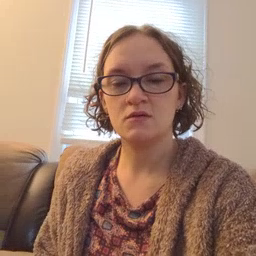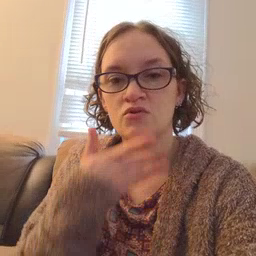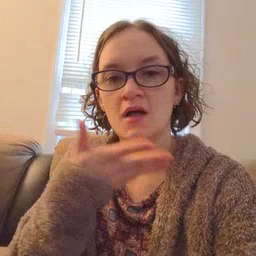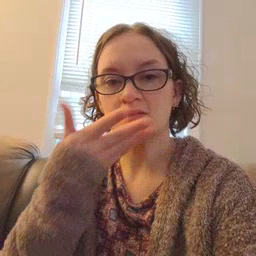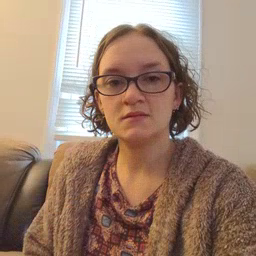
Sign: grass